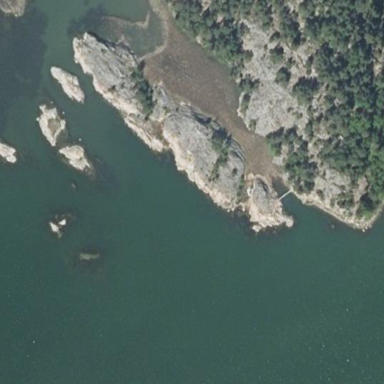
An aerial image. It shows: Islet located along the natural coastline.